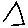
Label: triangle